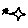
Label: star